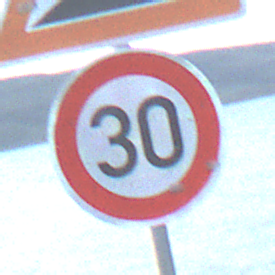
Verkehrszeichen: Geschwindigkeit30
Zusatzzeichen oben: Steigung10
Umgebung: Outdoor, RoadRail
Tageszeit: SunriseSunset
Wetter: PartlyCloudy
Licht: Natural
Jahreszeit: NotSpecified
Kontrast: LowContrast